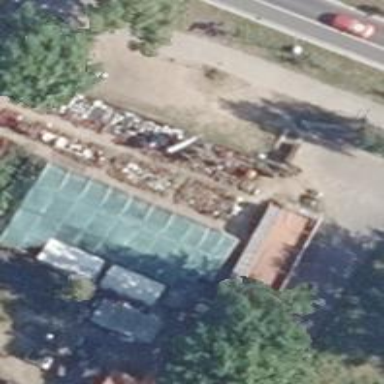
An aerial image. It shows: Garden center.